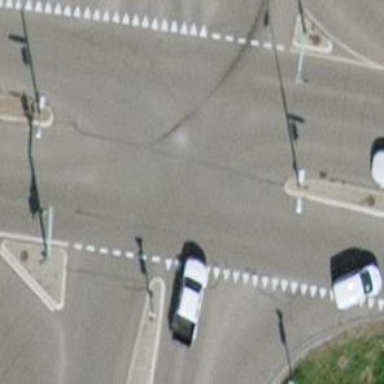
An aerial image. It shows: Road with traffic signals.